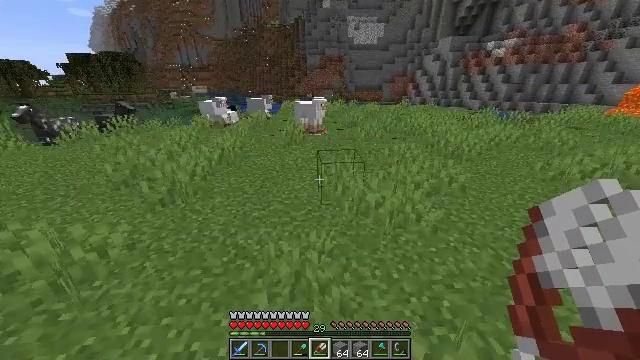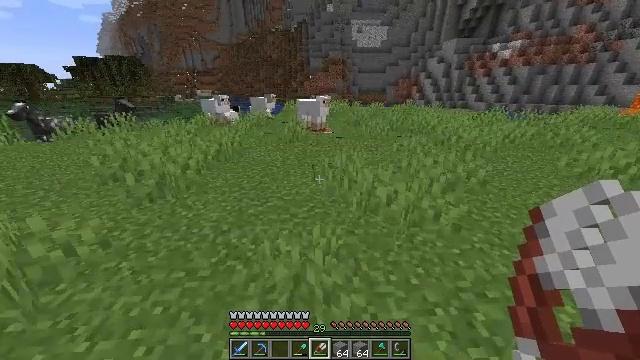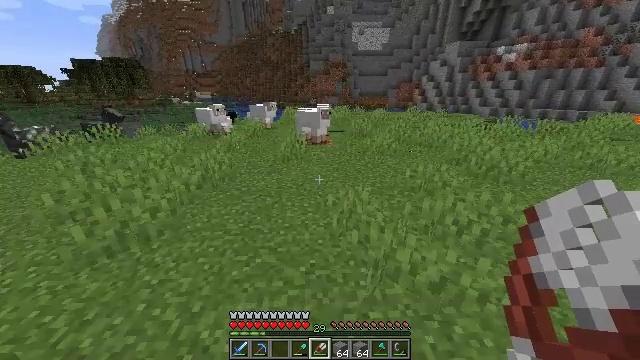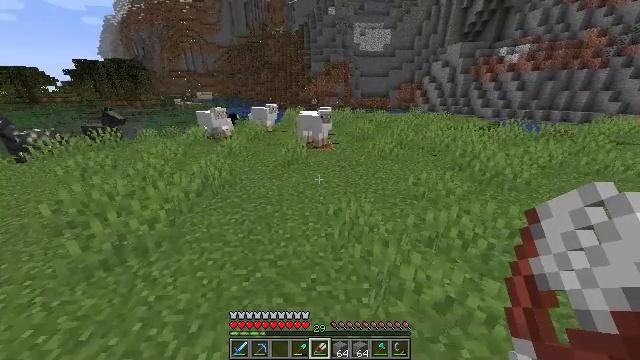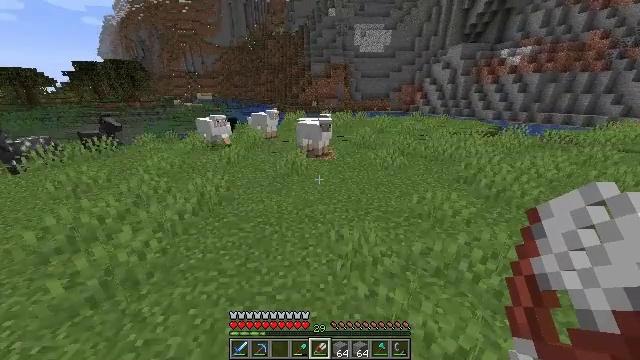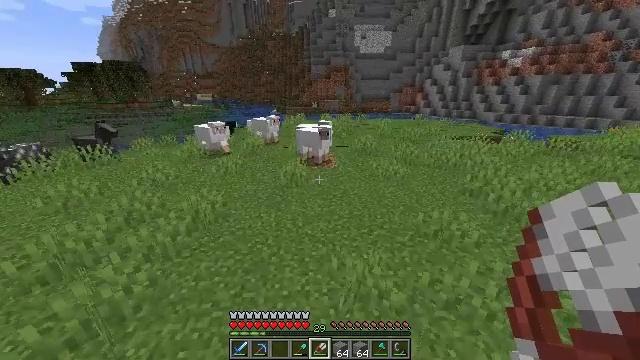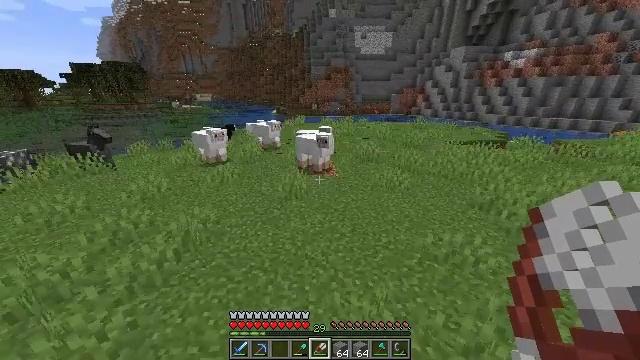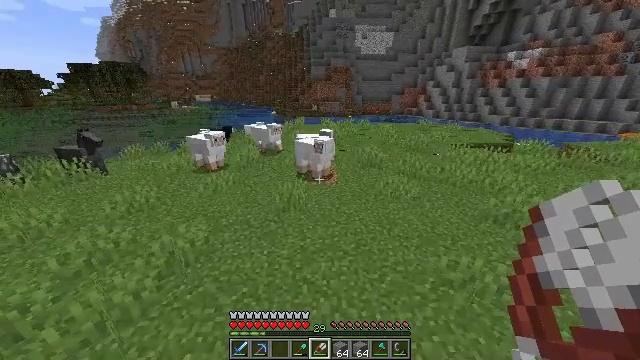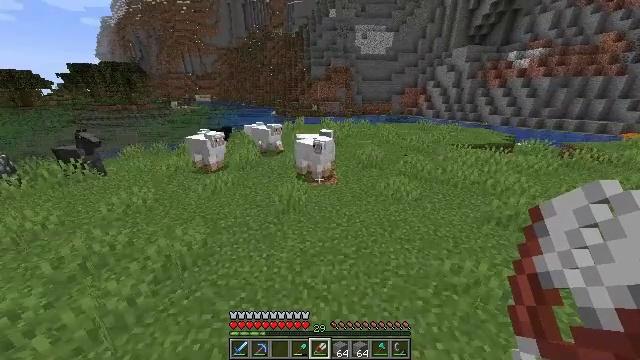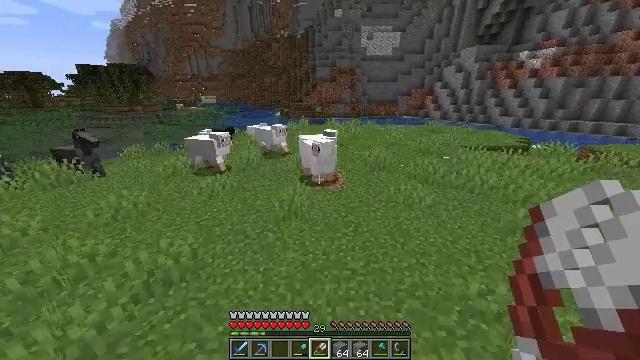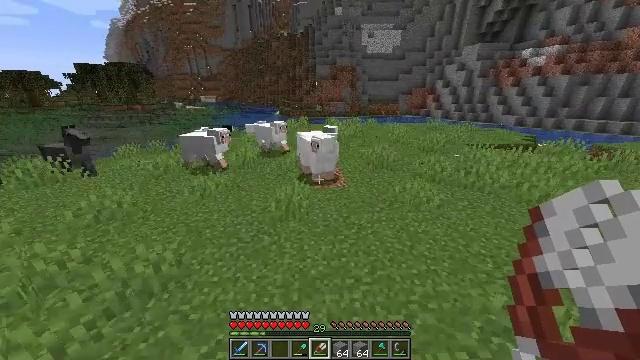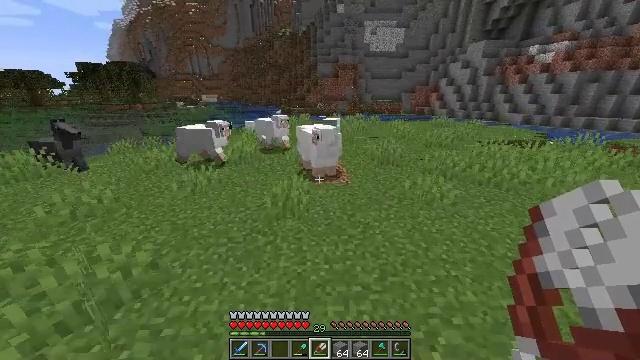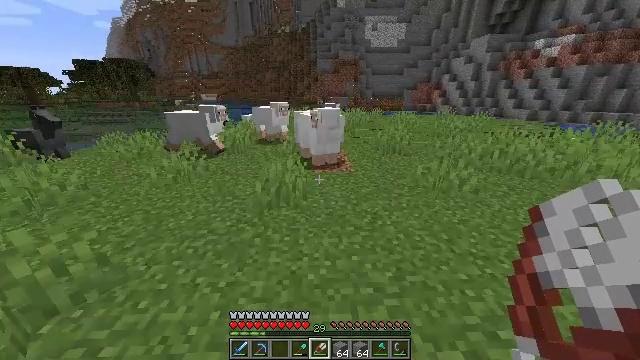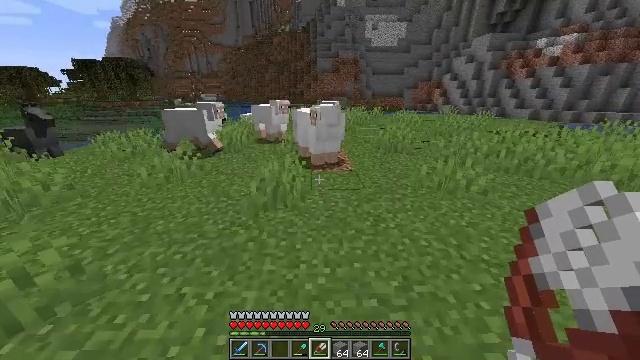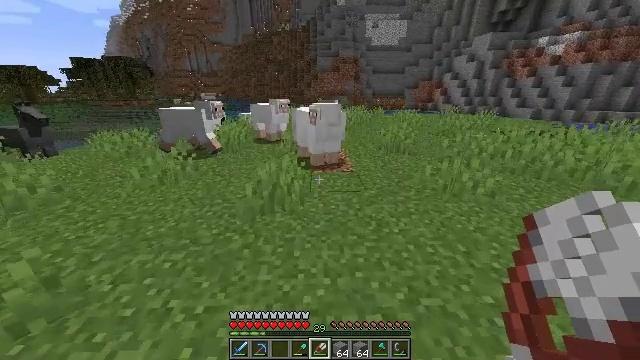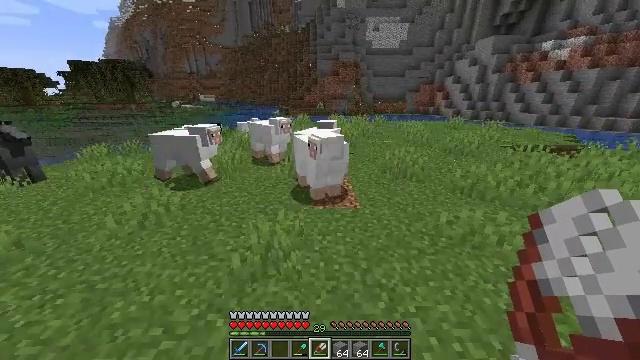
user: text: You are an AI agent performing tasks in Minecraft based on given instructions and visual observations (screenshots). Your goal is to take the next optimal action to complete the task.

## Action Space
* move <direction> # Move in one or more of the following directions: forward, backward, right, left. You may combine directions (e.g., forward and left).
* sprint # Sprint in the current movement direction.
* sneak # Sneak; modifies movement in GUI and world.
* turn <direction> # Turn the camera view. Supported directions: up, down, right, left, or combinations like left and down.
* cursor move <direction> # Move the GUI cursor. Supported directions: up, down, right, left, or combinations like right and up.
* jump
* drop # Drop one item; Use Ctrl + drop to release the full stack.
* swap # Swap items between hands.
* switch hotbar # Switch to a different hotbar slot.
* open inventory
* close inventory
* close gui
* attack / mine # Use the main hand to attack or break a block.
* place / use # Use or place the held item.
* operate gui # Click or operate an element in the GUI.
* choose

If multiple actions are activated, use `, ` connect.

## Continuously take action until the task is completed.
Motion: motion action
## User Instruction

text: Kill the sheep.
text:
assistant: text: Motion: move forward, sprint, turn up, jump
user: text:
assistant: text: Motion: move forward, sprint, jump
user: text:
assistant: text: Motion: move forward, sprint, jump
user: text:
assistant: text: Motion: move forward, sprint, jump
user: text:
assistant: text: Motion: move forward, sprint, jump
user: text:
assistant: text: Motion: move forward, sprint, jump
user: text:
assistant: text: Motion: move forward, sprint, jump
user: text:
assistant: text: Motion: move forward, sprint, jump
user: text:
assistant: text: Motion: move forward, sprint, turn left, jump
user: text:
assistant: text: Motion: move forward, sprint, jump
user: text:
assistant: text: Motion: move forward, sprint, jump
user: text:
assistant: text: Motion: move forward, sprint, jump
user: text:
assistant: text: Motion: move forward, sprint, jump
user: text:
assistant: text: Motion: move forward, sprint, jump
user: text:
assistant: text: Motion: move forward, sprint, jump
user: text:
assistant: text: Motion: move forward, sprint, turn down, jump
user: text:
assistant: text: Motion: move forward, sprint, turn left and down
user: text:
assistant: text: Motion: move forward, sprint, turn down
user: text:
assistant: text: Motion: sprint, turn down
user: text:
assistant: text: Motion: turn down
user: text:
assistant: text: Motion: turn down, use / place
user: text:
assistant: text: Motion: turn down, use / place
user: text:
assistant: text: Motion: use / place
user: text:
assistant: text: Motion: use / place
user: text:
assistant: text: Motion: no_op
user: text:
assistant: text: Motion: no_op
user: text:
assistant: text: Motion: no_op
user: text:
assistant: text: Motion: turn up
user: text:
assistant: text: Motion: turn left and up
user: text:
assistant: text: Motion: turn left and up